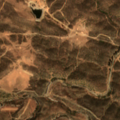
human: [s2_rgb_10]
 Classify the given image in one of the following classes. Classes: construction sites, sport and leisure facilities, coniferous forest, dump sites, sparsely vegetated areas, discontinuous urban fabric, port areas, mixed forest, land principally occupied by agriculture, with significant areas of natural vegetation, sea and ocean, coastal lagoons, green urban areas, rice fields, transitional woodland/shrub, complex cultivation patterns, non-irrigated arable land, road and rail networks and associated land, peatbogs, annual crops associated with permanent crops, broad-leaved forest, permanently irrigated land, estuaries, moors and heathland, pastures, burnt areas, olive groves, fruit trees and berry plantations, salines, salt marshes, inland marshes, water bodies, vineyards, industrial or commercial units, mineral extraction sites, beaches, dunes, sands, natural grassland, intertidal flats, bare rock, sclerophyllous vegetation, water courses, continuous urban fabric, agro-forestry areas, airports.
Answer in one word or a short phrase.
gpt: non-irrigated arable land, sclerophyllous vegetation, transitional woodland/shrub